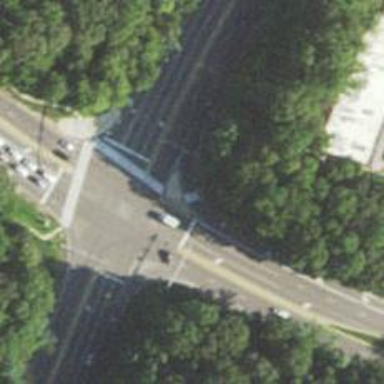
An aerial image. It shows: Secondary link road.